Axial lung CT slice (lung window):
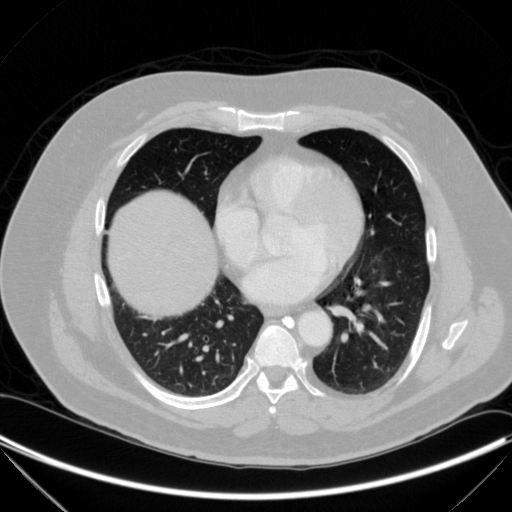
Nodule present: no